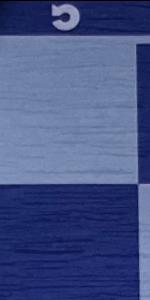
Label: Empty